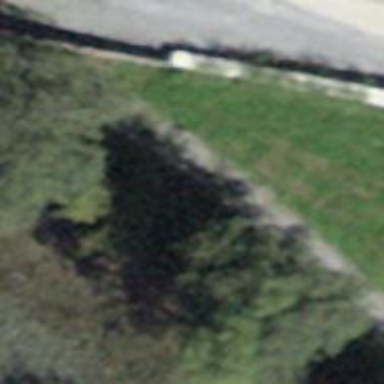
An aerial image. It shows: Path covered with grass.